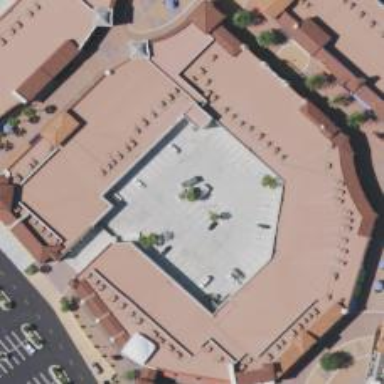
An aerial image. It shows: Retail building.